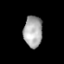
Tissue: lung
Cell type: Epithelial cells
Senescence score: 0.1862
Nuclear area (px): 580
Mean DAPI intensity: 168.59